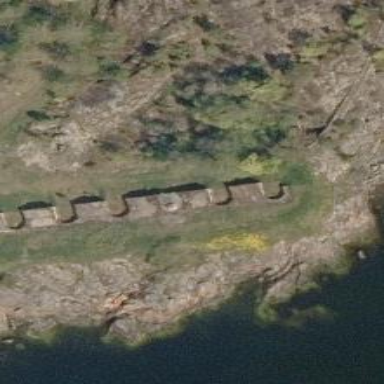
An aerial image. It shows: Military bunker for protection and defense.